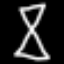
Label: hourglass